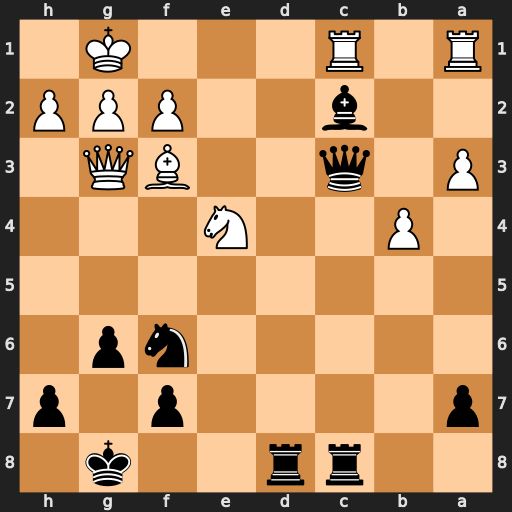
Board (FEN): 2rr2k1/p4p1p/5np1/8/1P2N3/P1q2BQ1/2b2PPP/R1R3K1
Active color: b
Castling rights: -
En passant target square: -
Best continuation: Nxe4 Bxe4 Qxg3 hxg3 Bxe4